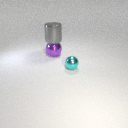
large purple metal sphere below large gray metal cylinder